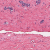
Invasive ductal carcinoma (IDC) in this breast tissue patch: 0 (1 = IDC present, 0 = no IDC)